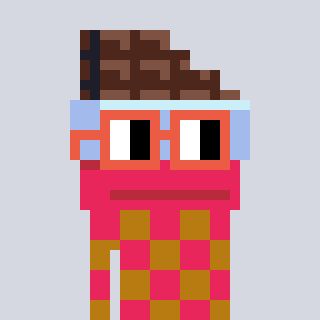
a pixel art character with square orange glasses, a chocolate-shaped head and a gold-colored body on a cool background